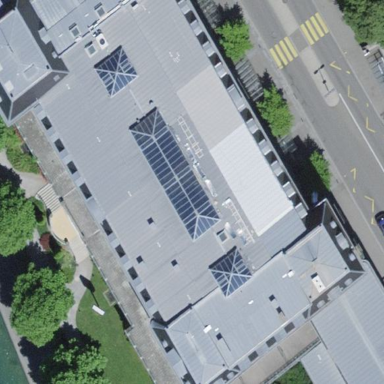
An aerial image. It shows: Public building.